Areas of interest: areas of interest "Comprehensive Gymnasium"
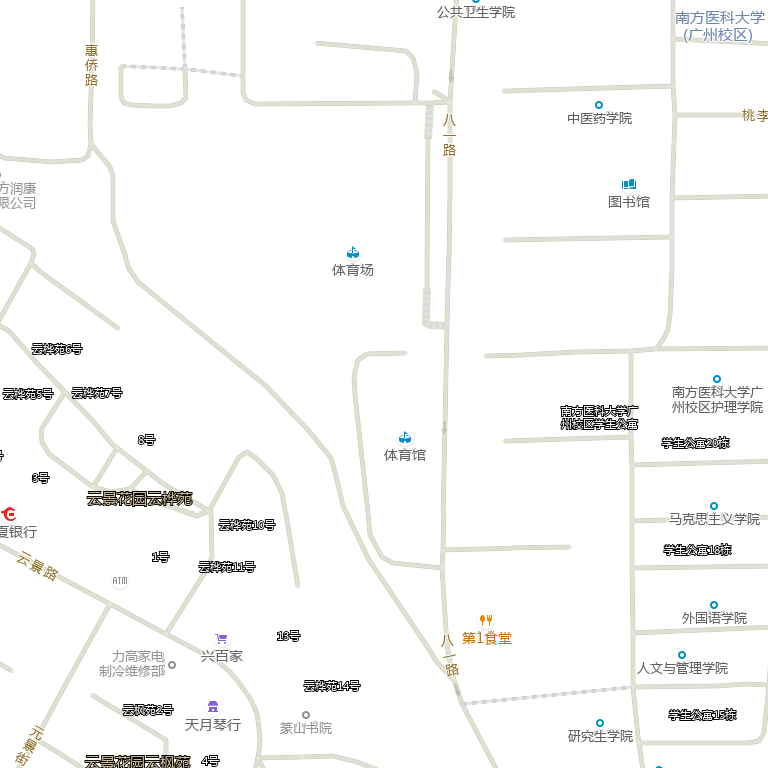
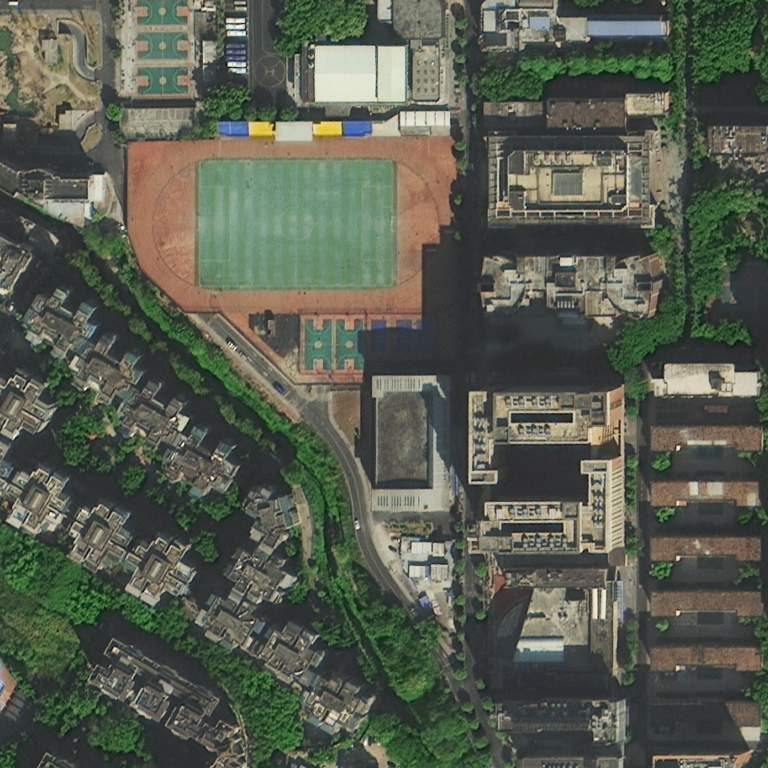